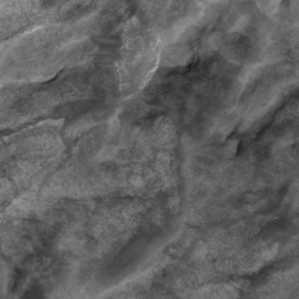
Label: non_frost